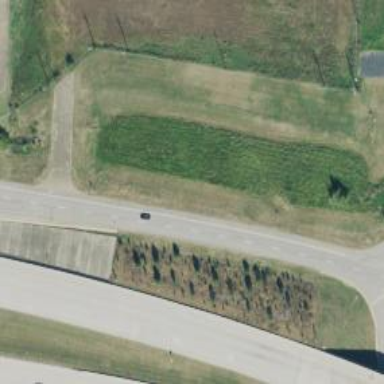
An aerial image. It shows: Tertiary road with frontage road.